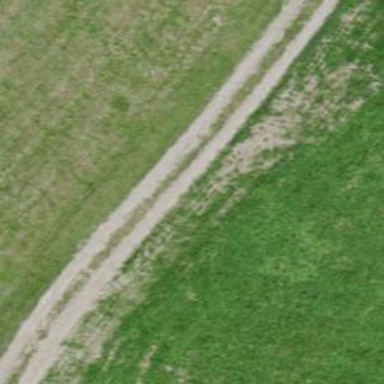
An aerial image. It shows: Track with grade 3 surface.